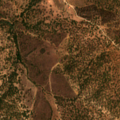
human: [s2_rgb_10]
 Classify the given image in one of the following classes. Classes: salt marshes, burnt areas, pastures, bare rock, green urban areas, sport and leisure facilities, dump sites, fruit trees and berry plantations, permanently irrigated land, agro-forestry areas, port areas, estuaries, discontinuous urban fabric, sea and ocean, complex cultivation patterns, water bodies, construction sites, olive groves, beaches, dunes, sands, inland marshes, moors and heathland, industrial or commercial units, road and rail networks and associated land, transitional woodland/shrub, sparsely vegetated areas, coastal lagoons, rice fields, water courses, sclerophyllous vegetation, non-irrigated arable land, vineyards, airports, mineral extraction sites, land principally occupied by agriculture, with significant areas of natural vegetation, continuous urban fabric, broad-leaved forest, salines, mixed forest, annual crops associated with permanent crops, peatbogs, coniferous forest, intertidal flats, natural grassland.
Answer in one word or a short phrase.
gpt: agro-forestry areas, transitional woodland/shrub